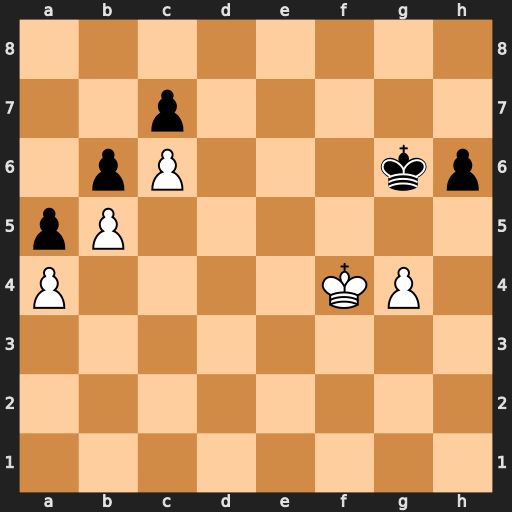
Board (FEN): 8/2p5/1pP3kp/pP6/P4KP1/8/8/8
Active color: w
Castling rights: -
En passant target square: -
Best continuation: Ke5 Kf7 Kf5